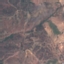
Land use / land cover class: HerbaceousVegetation